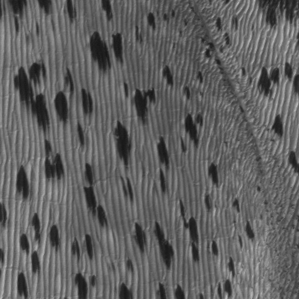
Label: frost